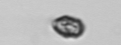
Label: Heterocapsa_rotundata